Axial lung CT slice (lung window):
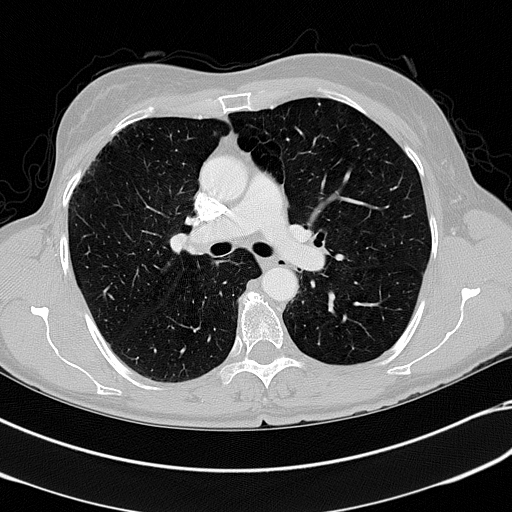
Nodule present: no